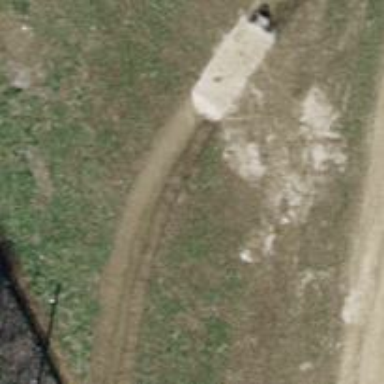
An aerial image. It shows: Culvert tunnel passing through ditch.